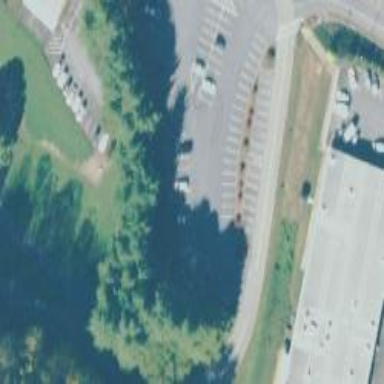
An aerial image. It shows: Parking area with asphalt surface.